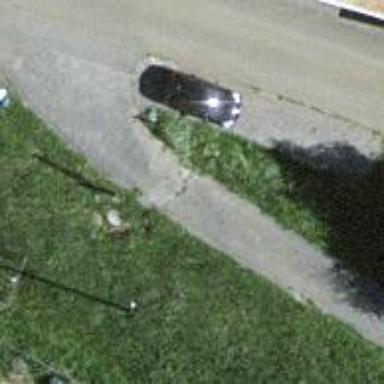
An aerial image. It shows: Paved path.